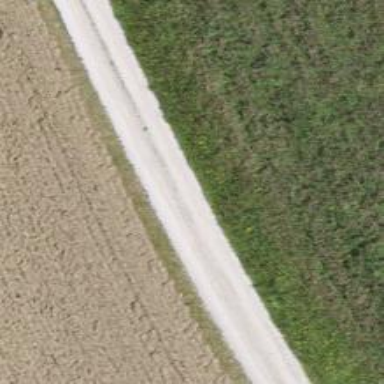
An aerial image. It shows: Gravel track road.